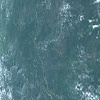
Label: land